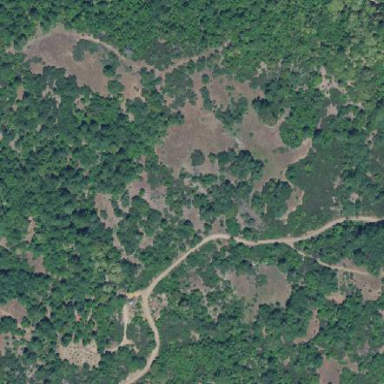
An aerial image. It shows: Forest area.